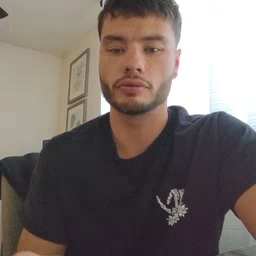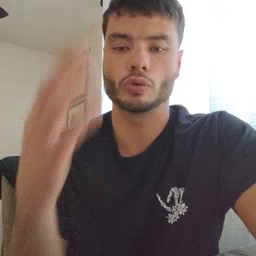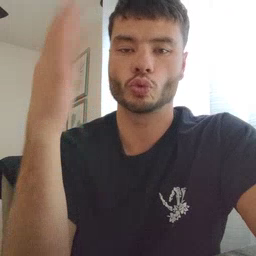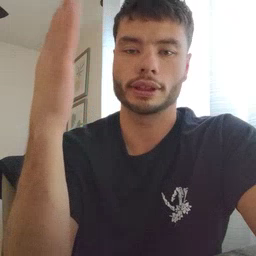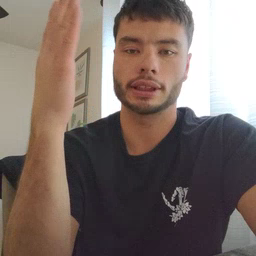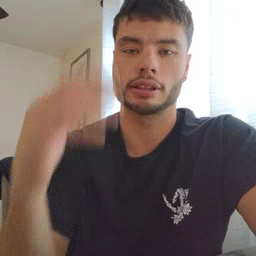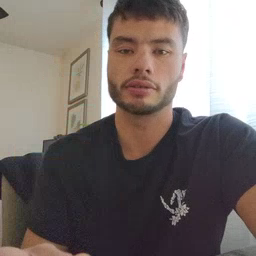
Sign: tree